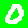
Digit: 0